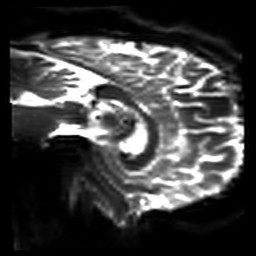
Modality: DWI
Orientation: sagittal
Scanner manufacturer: philips
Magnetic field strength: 7 T
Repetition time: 9.612 s
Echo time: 0.073 s